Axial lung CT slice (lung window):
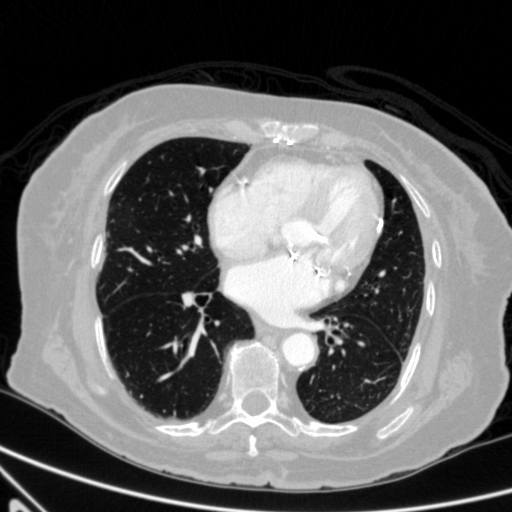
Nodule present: no